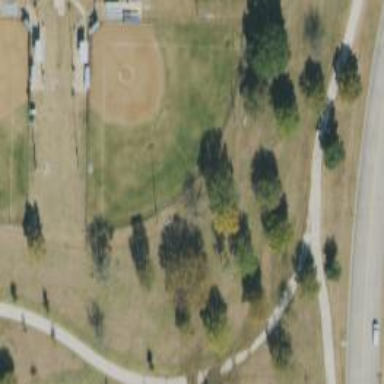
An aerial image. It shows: Baseball pitch for leisure land.